Aerial crown-view tile of a tropical tree (Barro Colorado Island, Panama), acquired 20240918:
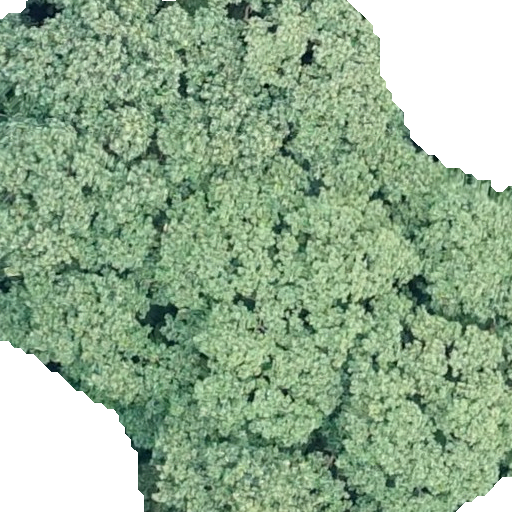
Species: Hieronyma alchorneoides
GBIF accepted scientific name: Hieronyma alchorneoides
Crown area: 441.561 m²